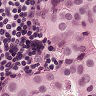
Metastatic tissue present: yes